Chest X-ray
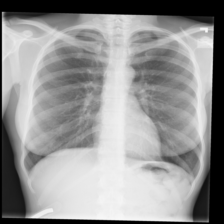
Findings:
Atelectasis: negative
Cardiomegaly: negative
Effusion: negative
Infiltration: negative
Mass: negative
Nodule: negative
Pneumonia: negative
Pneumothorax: negative
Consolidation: negative
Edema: negative
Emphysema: negative
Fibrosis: negative
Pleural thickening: negative
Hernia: negative